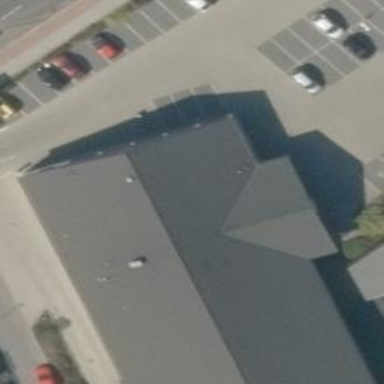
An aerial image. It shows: Bakery.